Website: lowes
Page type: review-order
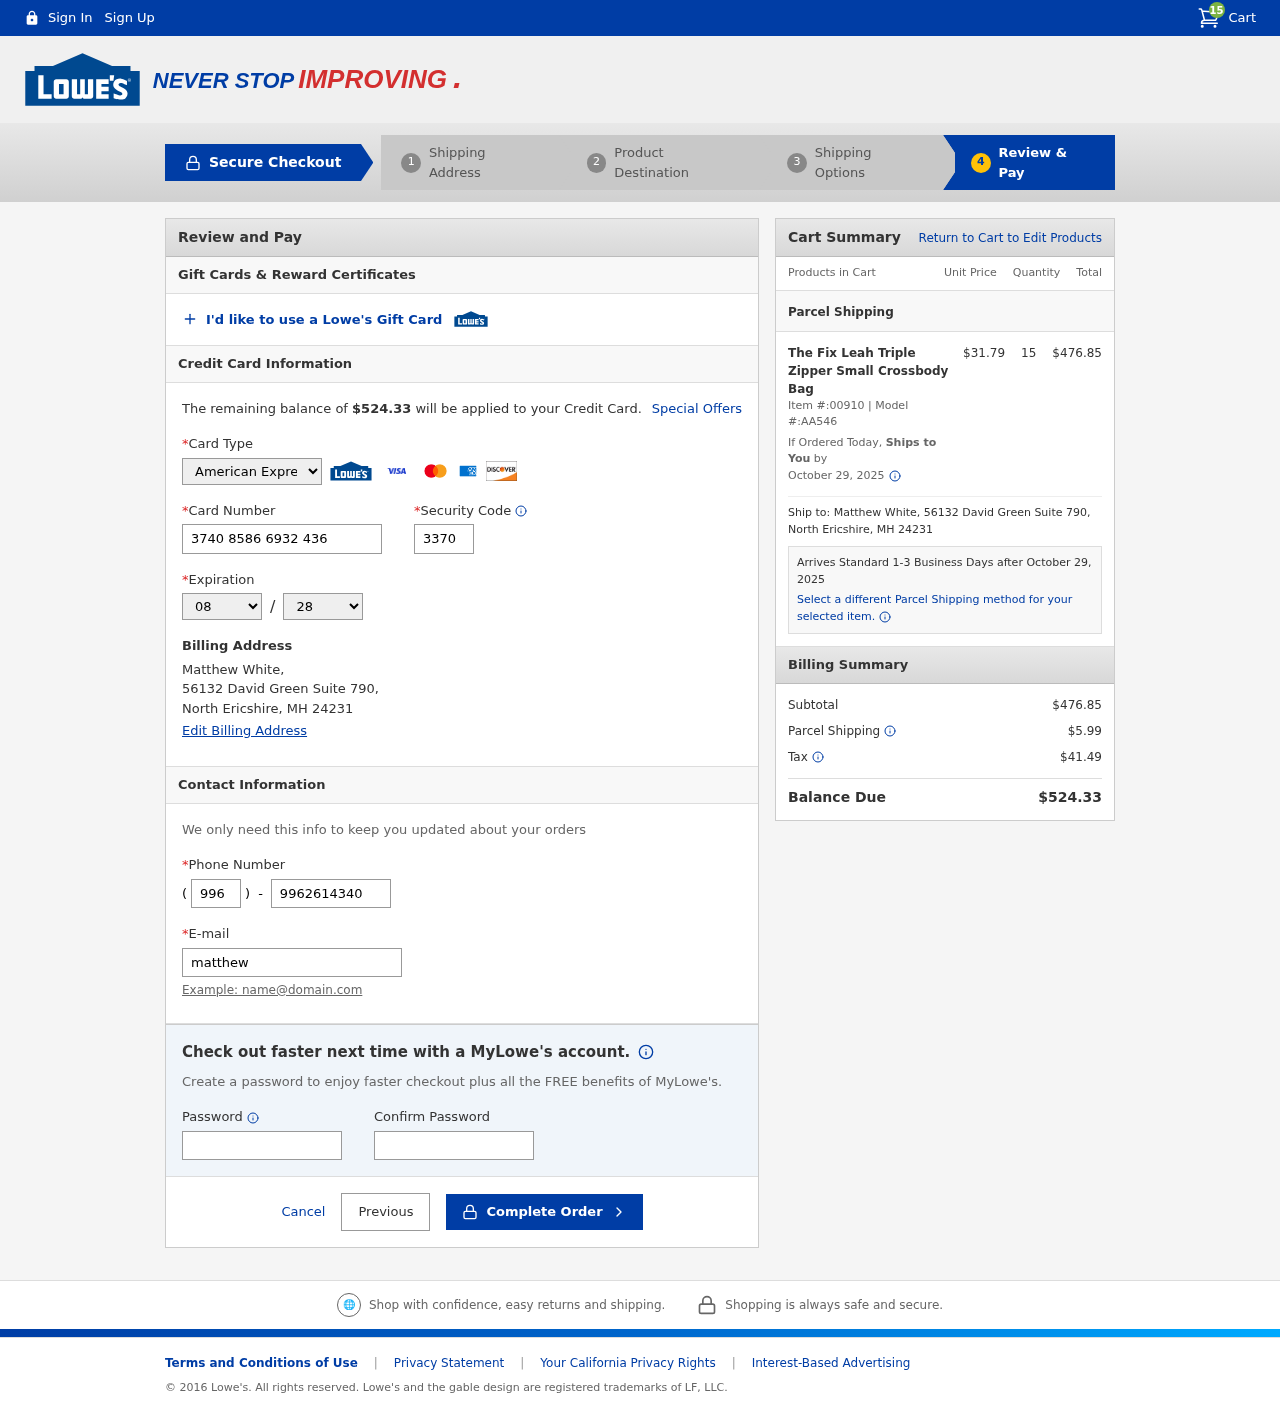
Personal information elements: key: PII_CARD_CVV
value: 3370
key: PII_CARD_EXPIRY_MONTH
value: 08
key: PII_CARD_EXPIRY_YEAR
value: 28
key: PII_CARD_NUMBER
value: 3740 8586 6932 436
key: PII_CARD_TYPE
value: American Express
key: PII_CITY
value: North Ericshire
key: PII_EMAIL
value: matthewwhite@yahoo.com
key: PII_FULLNAME
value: Matthew White,
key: PII_PHONE
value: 9962614340
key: PII_PHONE_AREA
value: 996
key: PII_POSTCODE
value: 24231
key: PII_STATE_ABBR
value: MH
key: PII_STREET
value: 56132 David Green Suite 790
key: PII_STREET
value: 56132 David Green Suite 790,
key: PII_FULLNAME2
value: Matthew White
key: PII_STATE
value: MH
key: PII_POSTCODE_FULL
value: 24231
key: PII_CITY_STATE
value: North Ericshire, MH
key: PII_CITY_STATE_ZIP
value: North Ericshire, MH 24231
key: PII_POSTCODE_NUMERIC
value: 24231
Product elements: key: PRODUCT1_NAME
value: The Fix Leah Triple Zipper Small Crossbody Bag
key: PRODUCT1_PRICE
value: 31.79
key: PRODUCT1_QUANTITY
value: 15
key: PRODUCT1_ITEM_NUMBER
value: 00910
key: PRODUCT1_MODEL_NUMBER
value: AA546
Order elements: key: ORDER_NUM_ITEMS
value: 15
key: ORDER_TOTAL
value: $524.33
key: ORDER_SHIPPING_DATE
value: October 29, 2025
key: ORDER_SUBTOTAL
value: $476.85
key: ORDER_SHIPPING_DATE2
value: October 29, 2025
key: ORDER_SUBTOTAL2
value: $476.85
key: ORDER_SHIPPING_COST
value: $5.99
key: ORDER_TAX
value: $41.49